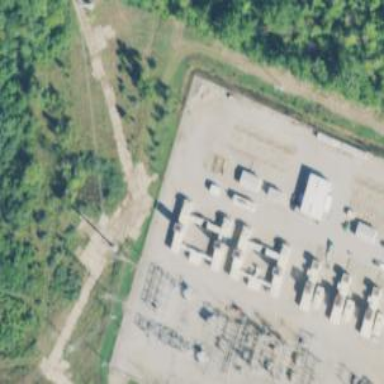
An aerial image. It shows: Gas turbine generator.